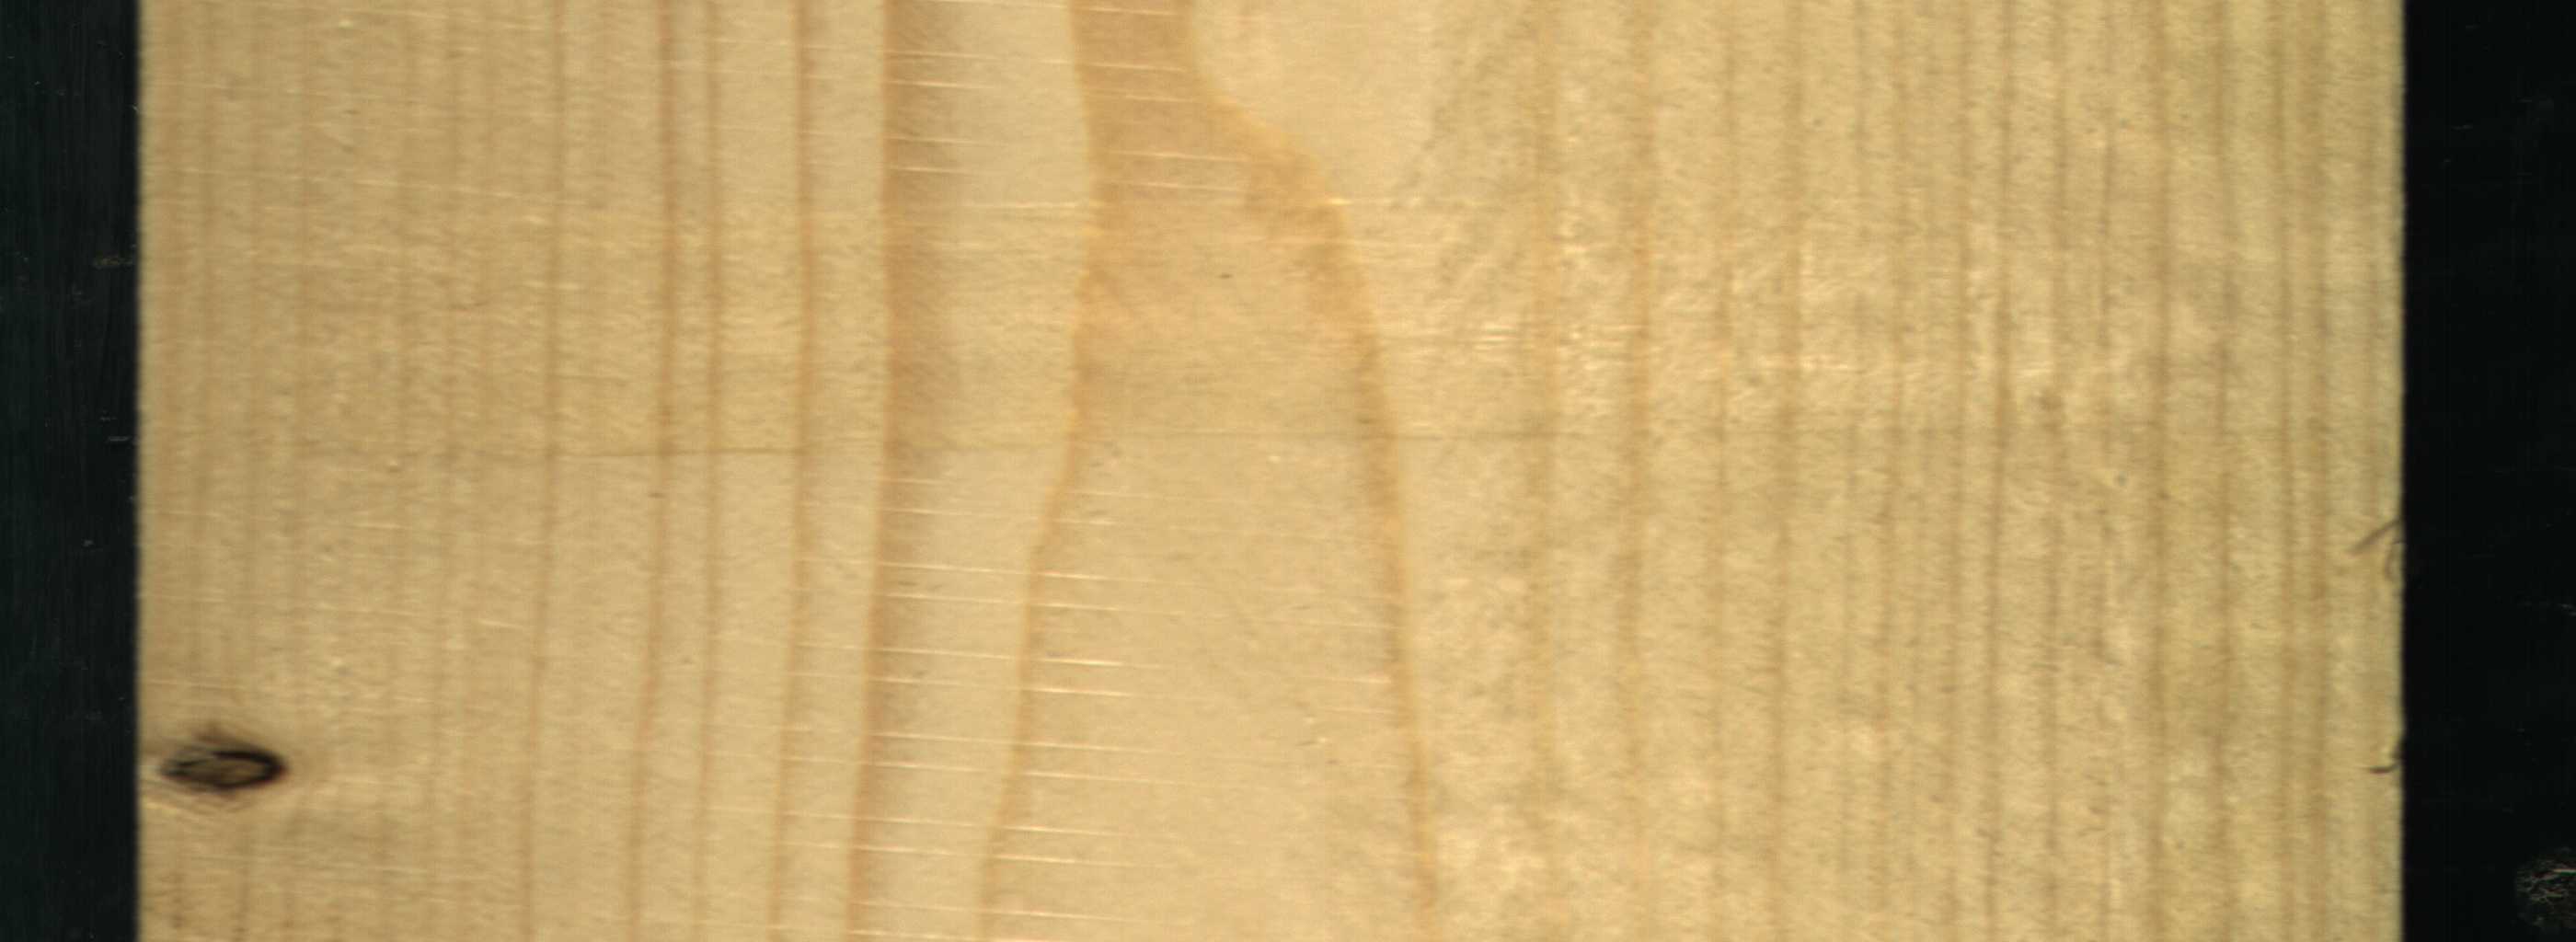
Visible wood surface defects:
Dead_Knot